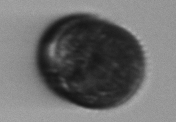
Label: Margalefidinium